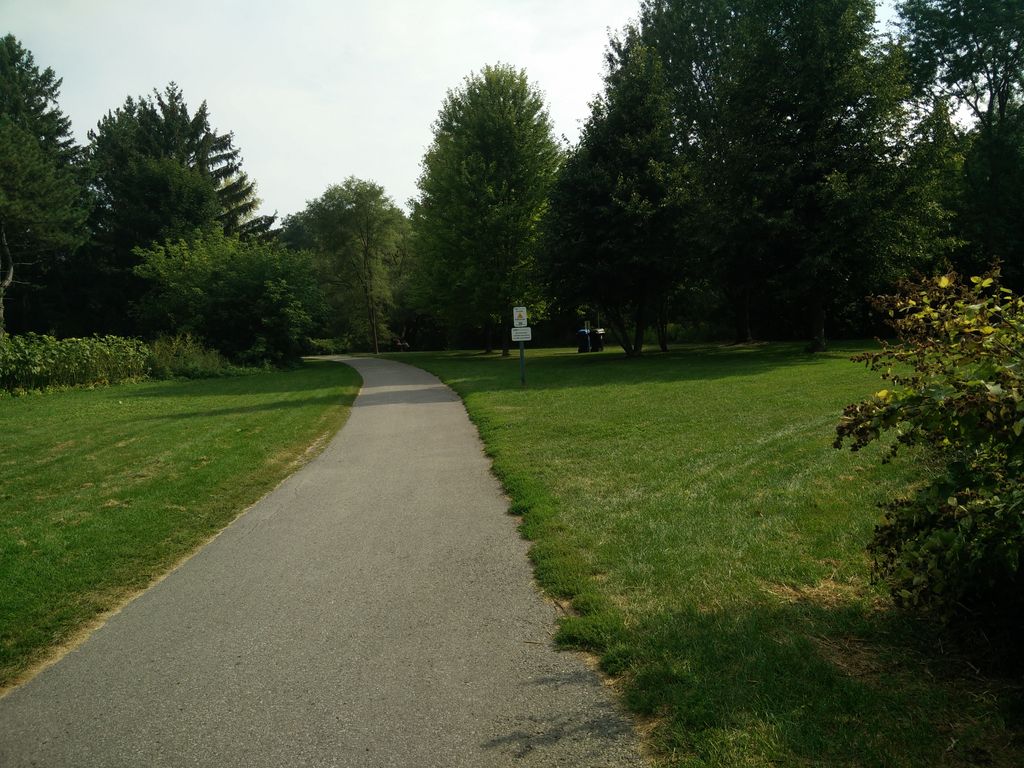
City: toronto